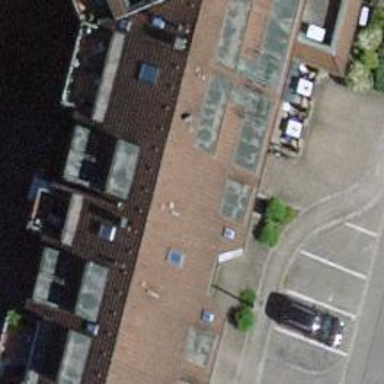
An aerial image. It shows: Restaurant.